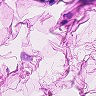
Metastatic tissue present: no